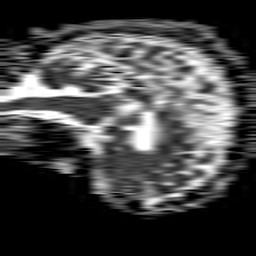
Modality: ADC
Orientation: sagittal
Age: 63
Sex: female
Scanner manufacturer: philips
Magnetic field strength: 1.5 T
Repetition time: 4.6 s
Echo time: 0.08631 s